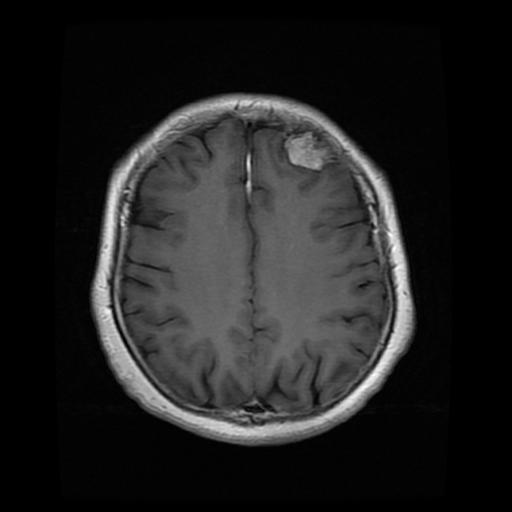
Label: meningioma